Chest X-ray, PA view. Patient: 37 years old, sex M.
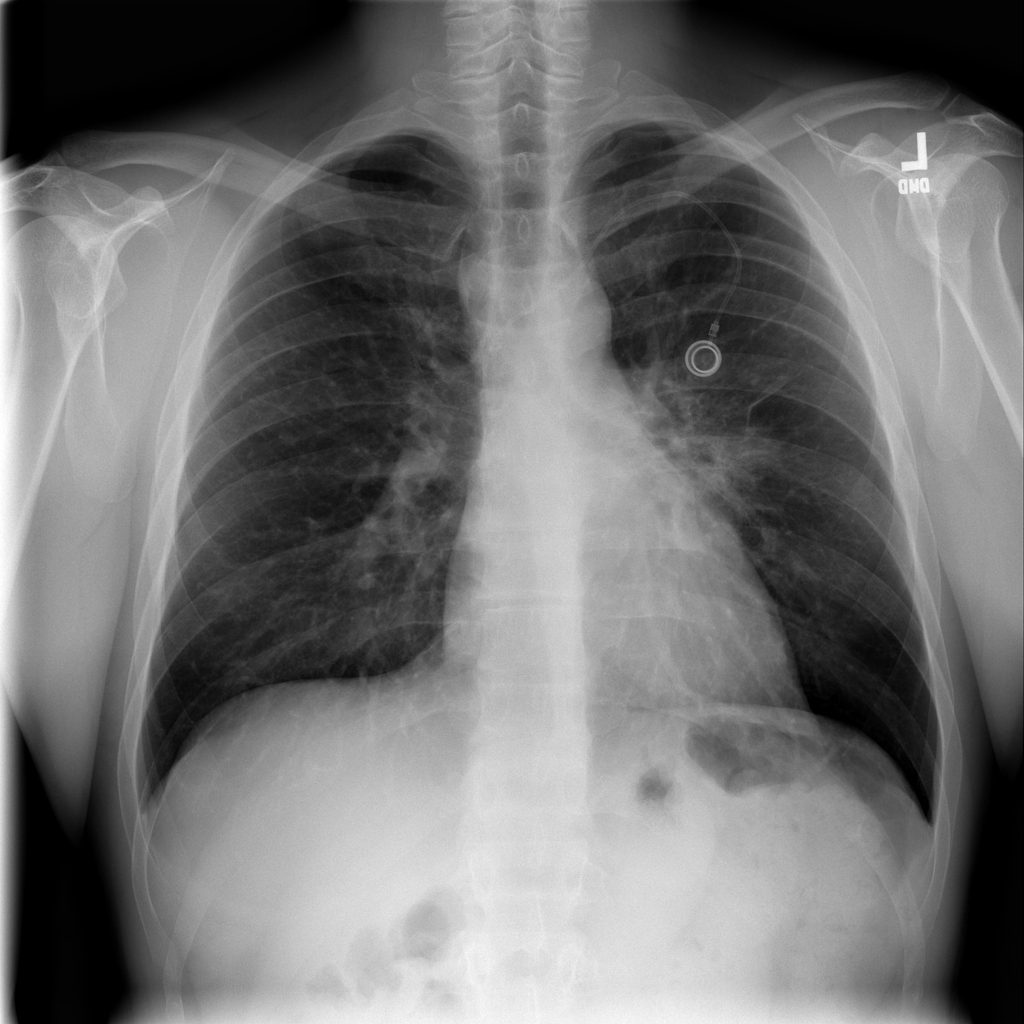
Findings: No Finding